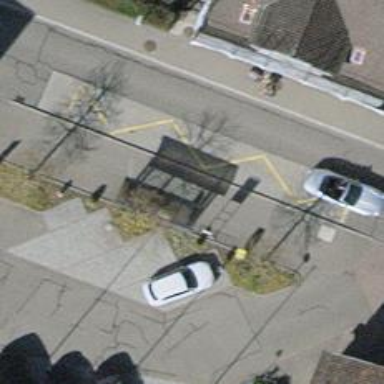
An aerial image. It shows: Post box.